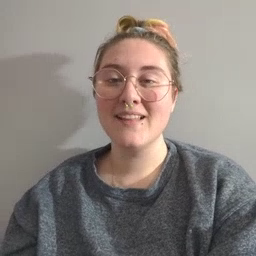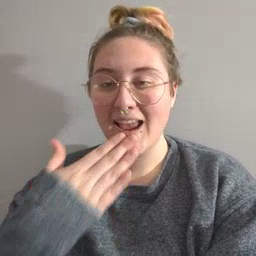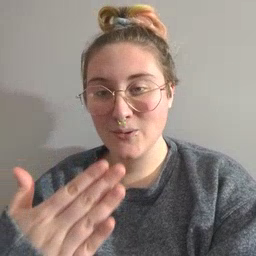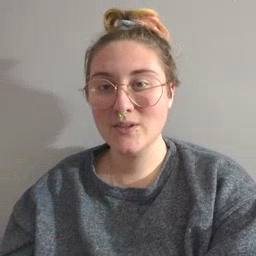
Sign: thankyou